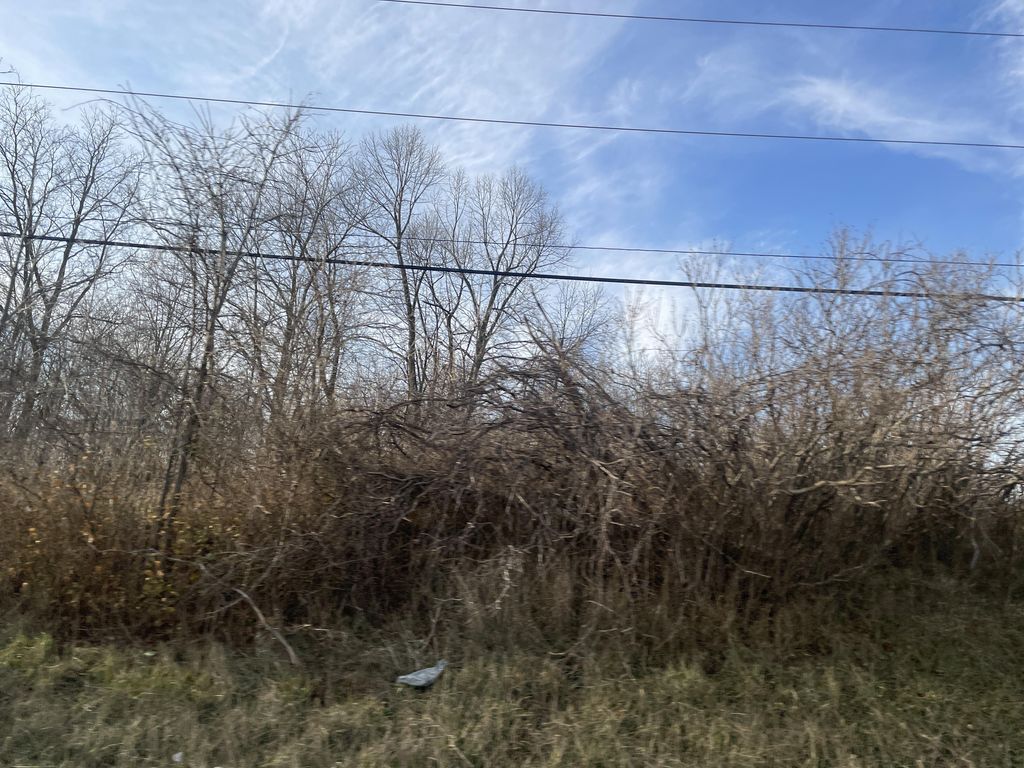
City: kitchener-waterloo